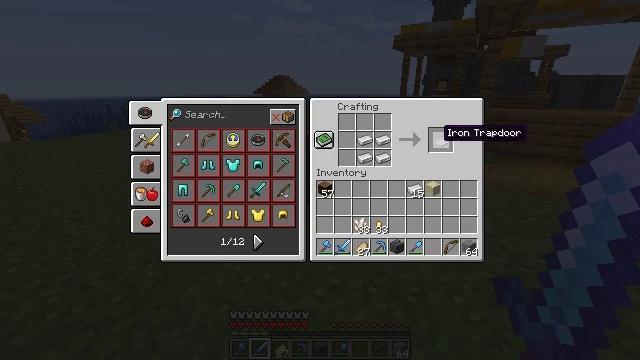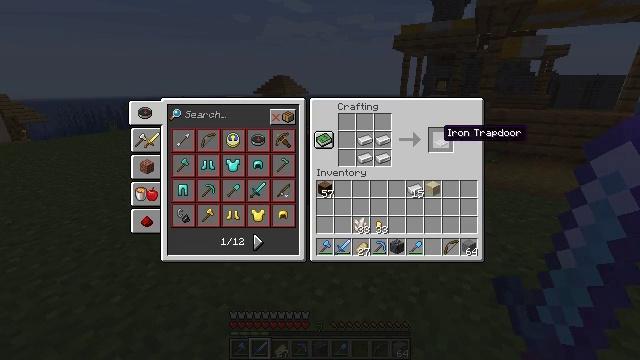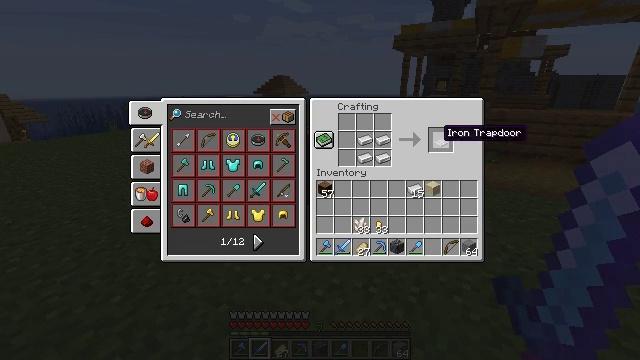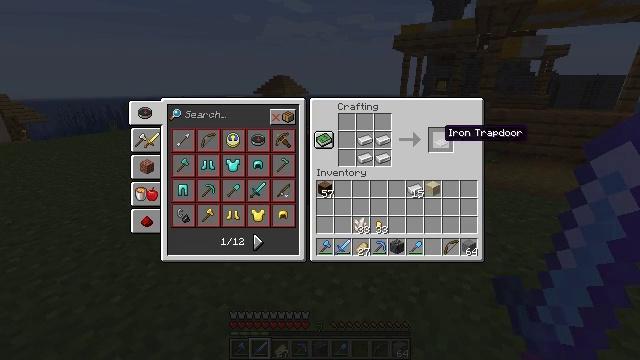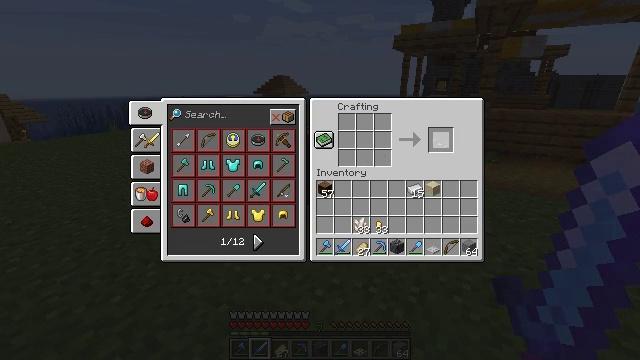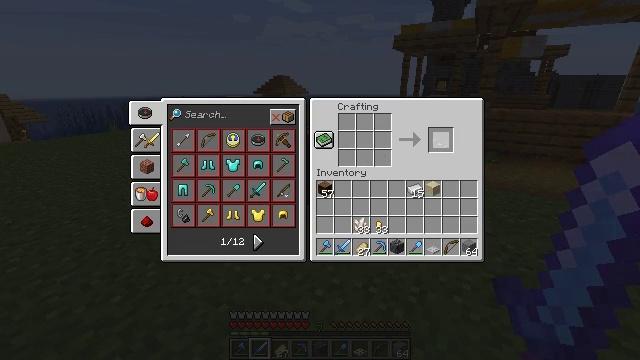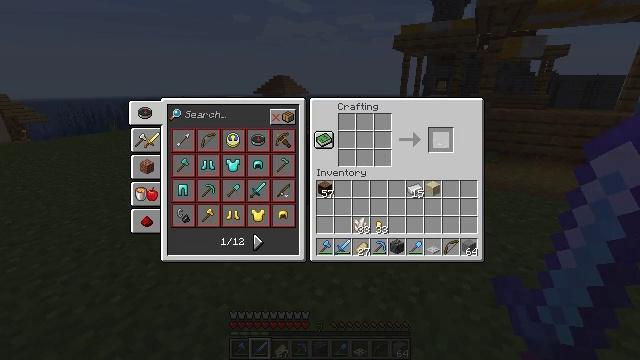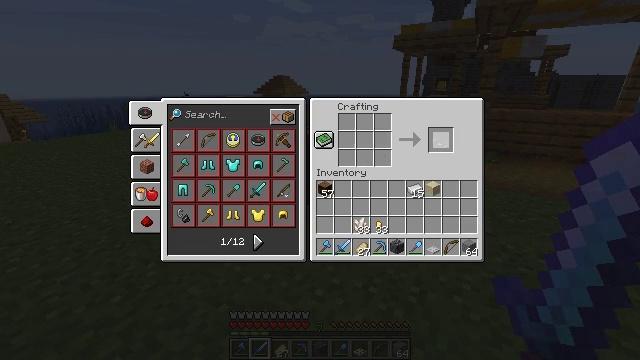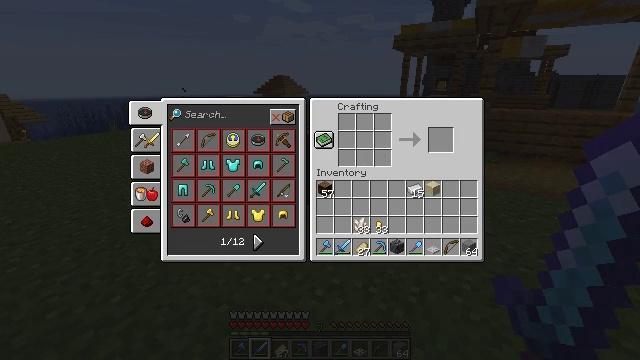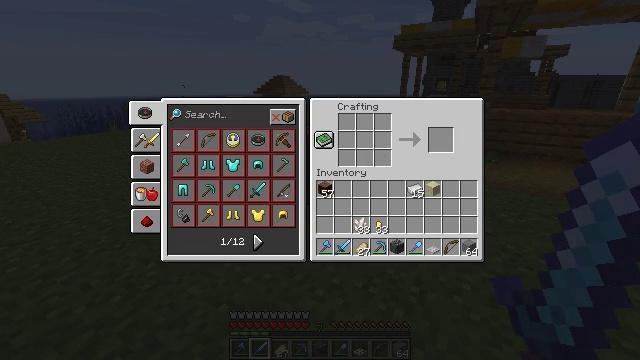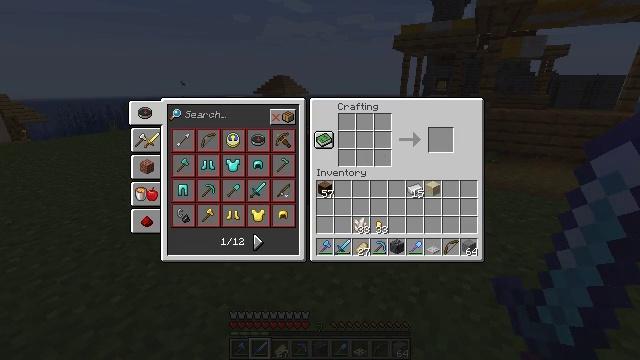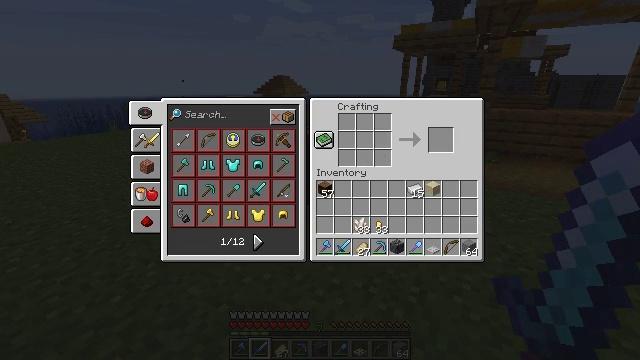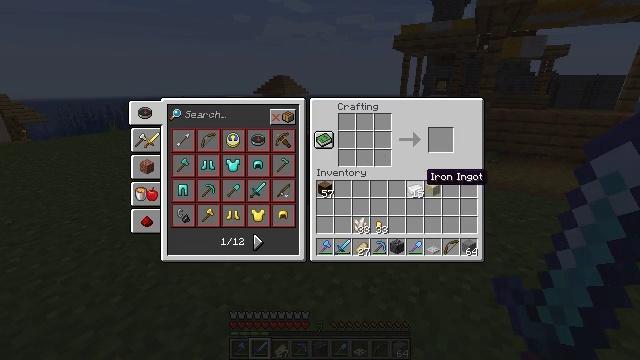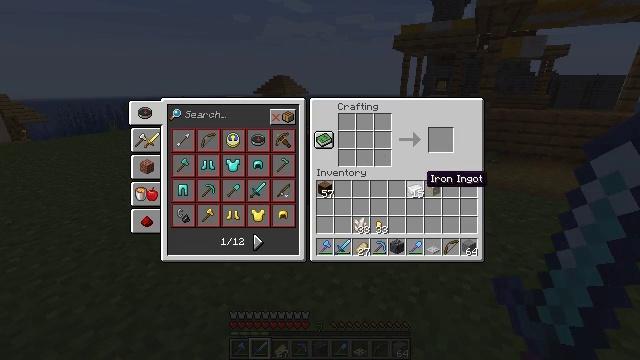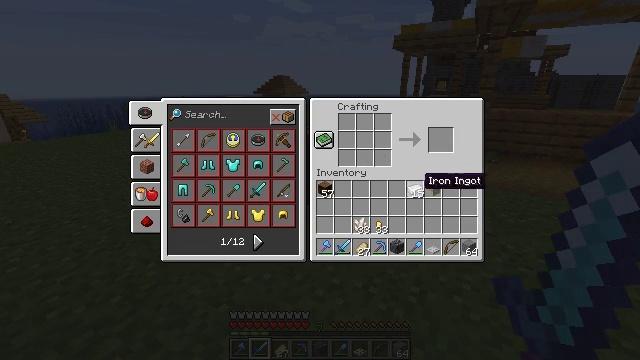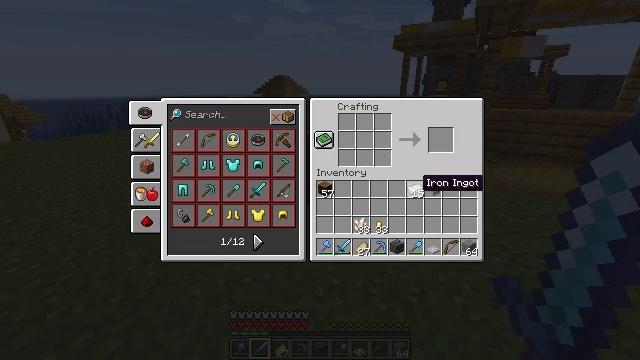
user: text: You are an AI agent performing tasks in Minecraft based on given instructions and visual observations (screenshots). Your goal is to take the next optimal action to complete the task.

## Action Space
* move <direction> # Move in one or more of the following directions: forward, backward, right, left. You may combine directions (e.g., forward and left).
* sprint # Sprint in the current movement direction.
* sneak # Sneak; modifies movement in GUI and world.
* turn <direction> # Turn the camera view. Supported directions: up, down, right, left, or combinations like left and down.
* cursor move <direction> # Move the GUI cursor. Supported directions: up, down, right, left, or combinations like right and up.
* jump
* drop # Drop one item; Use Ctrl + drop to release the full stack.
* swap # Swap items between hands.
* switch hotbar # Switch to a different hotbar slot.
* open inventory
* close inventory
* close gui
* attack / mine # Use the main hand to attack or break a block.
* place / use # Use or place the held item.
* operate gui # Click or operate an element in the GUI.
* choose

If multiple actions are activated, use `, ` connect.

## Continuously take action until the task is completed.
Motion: motion action
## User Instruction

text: Craft an iron trapdoor with iron ingots.
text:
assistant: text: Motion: sneak
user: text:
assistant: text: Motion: sneak
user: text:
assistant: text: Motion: sneak
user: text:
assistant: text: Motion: sneak, operate gui
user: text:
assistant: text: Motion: sneak, operate gui
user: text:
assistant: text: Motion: sneak
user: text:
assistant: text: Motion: sneak
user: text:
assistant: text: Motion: sneak, cursor move down
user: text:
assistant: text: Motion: sneak, cursor move down
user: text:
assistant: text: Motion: sneak, cursor move down
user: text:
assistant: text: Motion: sneak, cursor move down
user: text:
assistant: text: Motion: no_op
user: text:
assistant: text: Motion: no_op
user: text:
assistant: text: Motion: no_op
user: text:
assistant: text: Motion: no_op
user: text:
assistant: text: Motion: operate gui
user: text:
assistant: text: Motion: operate gui
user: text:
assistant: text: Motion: operate gui
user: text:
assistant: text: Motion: cursor move left and up
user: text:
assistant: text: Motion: cursor move left and up
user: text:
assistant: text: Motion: no_op
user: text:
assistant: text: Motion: no_op
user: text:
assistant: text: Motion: no_op
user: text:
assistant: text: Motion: no_op
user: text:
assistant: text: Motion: no_op
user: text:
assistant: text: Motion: no_op
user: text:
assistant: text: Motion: no_op
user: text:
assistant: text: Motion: choose
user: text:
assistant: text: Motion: choose
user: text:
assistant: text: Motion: choose